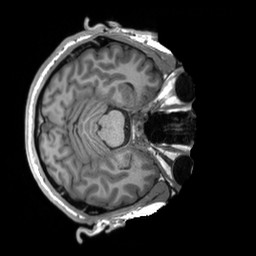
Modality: T1w
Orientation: axial
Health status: healthy
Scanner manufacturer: siemens
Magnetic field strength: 3 T
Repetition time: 2.3 s
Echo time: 0.00207 s